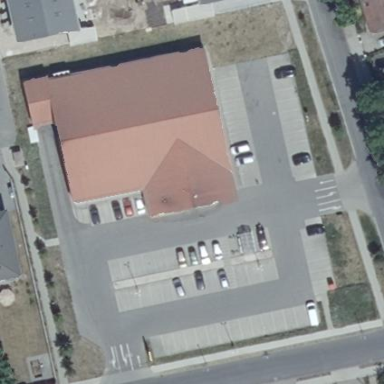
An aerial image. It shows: Retail area.